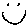
Label: smiley face